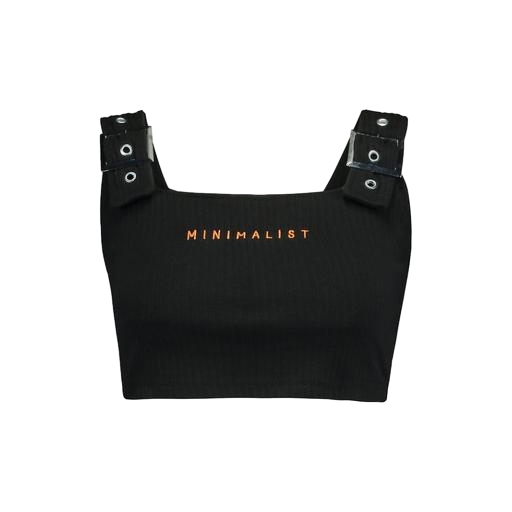
mini tank top, black strappy crop top, black cropped tank top, white background